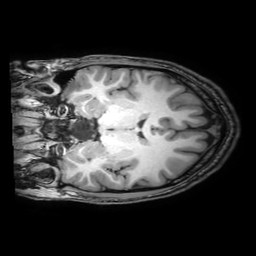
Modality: T1w
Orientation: coronal
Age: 23
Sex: male
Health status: healthy
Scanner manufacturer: philips
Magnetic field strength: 3 T
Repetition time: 0.0079 s
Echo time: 0.0035 s